Question: My 'UITableView' cells take content (images) from others cells. I have no idea why that happening, but I am sure that my mistake is silly. At the image below you can see how it looks. Cells on the top take images from the cells on the bottom (facebook and twitter icons).
Here is my code for
'''
- (UITableViewCell *)tableView:(UITableView *)tableView cellForRowAtIndexPath:(NSIndexPath *)indexPath
{
static NSString *CellIdentifier = @"Cell";
UITableViewCell *cell = [tableView dequeueReusableCellWithIdentifier:CellIdentifier];
if (cell == nil) {
cell = [[UITableViewCell alloc] initWithStyle:UITableViewCellStyleDefault reuseIdentifier:CellIdentifier];
}
NSDictionary *dictionary = [mainArray objectAtIndex:indexPath.section];
NSArray *array1 = [dictionary objectForKey:@"stuff"];
NSString *cellValue = [array1 objectAtIndex:indexPath.row];
cell.textLabel.text = cellValue; // zagalovok kletki
cell.textLabel.font = [UIFont fontWithName:@"TrebuchetMS-Bold" size:16];
cell.textLabel.textColor = [UIColor colorWithRed:145/256.0 green:0/256.0 blue:0/256.0 alpha:1.0];
cell.backgroundColor = [UIColor whiteColor];
cell.selectionStyle = UITableViewCellSelectionStyleGray;
cell.textLabel.textAlignment = UITextAlignmentLeft;
if (indexPath.section == 0 && indexPath.row == 1)
{
if([[NSUserDefaults standardUserDefaults]boolForKey:@"password"] == YES)
{
cell.selectionStyle = UITableViewCellSelectionStyleNone;
}
}
switch(indexPath.section)
{
case 2:
{
cell.textLabel.textAlignment = UITextAlignmentCenter;
}
break;
case 3:
{
if (indexPath.row == 0)
cell.imageView.image = [UIImage imageNamed:@"facebook"];
else if (indexPath.row == 1)
cell.imageView.image = [UIImage imageNamed:@"twitter"];
else if (indexPath.row == 2)
cell.imageView.image = [UIImage imageNamed:@"youtube"];
else
cell.imageView.image = [UIImage imageNamed:@"vk"];
}
break;
default:
break;
}
return cell;
}
'''

How can I fix it ?
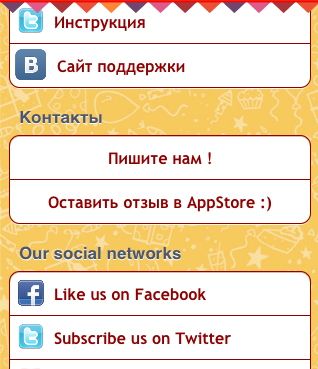
Answer: Cells are reused, so you have to set the imageView of your cells to nil whenever you don't want an image to appear. Try this:
'''
- (UITableViewCell *)tableView:(UITableView *)tableView cellForRowAtIndexPath:(NSIndexPath *)indexPath
{
static NSString *CellIdentifier = @"Cell";
UITableViewCell *cell = [tableView dequeueReusableCellWithIdentifier:CellIdentifier];
if (cell == nil) {
cell = [[UITableViewCell alloc] initWithStyle:UITableViewCellStyleDefault reuseIdentifier:CellIdentifier];
}
NSDictionary *dictionary = [mainArray objectAtIndex:indexPath.section];
NSArray *array1 = [dictionary objectForKey:@"stuff"];
NSString *cellValue = [array1 objectAtIndex:indexPath.row];
cell.textLabel.text = cellValue; // zagalovok kletki
cell.textLabel.font = [UIFont fontWithName:@"TrebuchetMS-Bold" size:16];
cell.textLabel.textColor = [UIColor colorWithRed:145/256.0 green:0/256.0 blue:0/256.0 alpha:1.0];
cell.backgroundColor = [UIColor whiteColor];
cell.selectionStyle = UITableViewCellSelectionStyleGray;
cell.textLabel.textAlignment = UITextAlignmentLeft;
cell.imageView.image = nil;
if (indexPath.section == 0 && indexPath.row == 1)
{
if([[NSUserDefaults standardUserDefaults]boolForKey:@"password"] == YES)
{
cell.selectionStyle = UITableViewCellSelectionStyleNone;
}
}
switch(indexPath.section)
{
case 2:
{
cell.textLabel.textAlignment = UITextAlignmentCenter;
}
break;
case 3:
{
if (indexPath.row == 0)
cell.imageView.image = [UIImage imageNamed:@"facebook"];
else if (indexPath.row == 1)
cell.imageView.image = [UIImage imageNamed:@"twitter"];
else if (indexPath.row == 2)
cell.imageView.image = [UIImage imageNamed:@"youtube"];
else
cell.imageView.image = [UIImage imageNamed:@"vk"];
}
break;
default:
break;
}
return cell;
}
'''